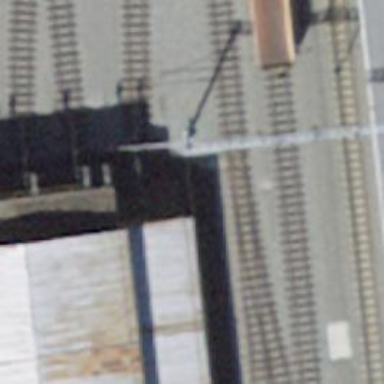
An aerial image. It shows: Narrow-gauge railway yard with electrified contact line.